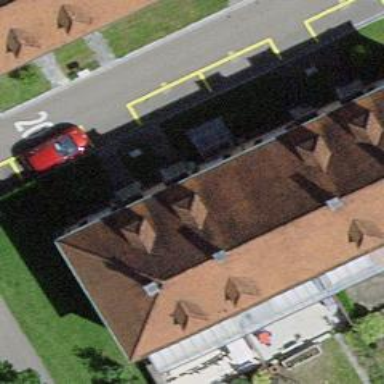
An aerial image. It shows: Hipped roof house.